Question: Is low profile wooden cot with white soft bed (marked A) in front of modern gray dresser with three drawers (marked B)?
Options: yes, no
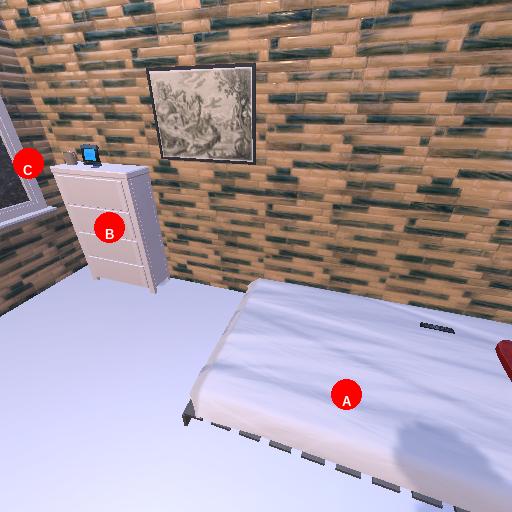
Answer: yes